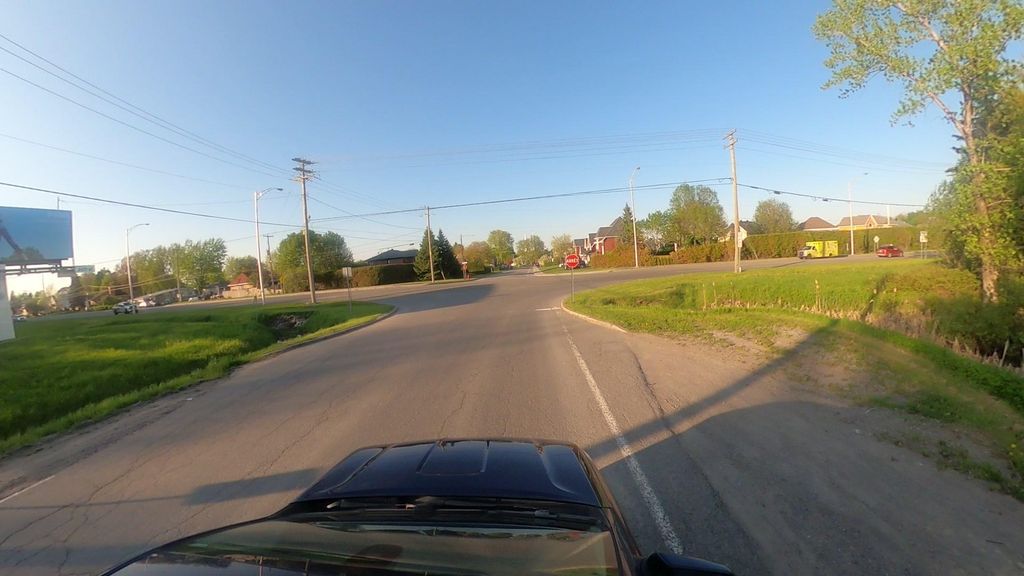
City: quebec_city